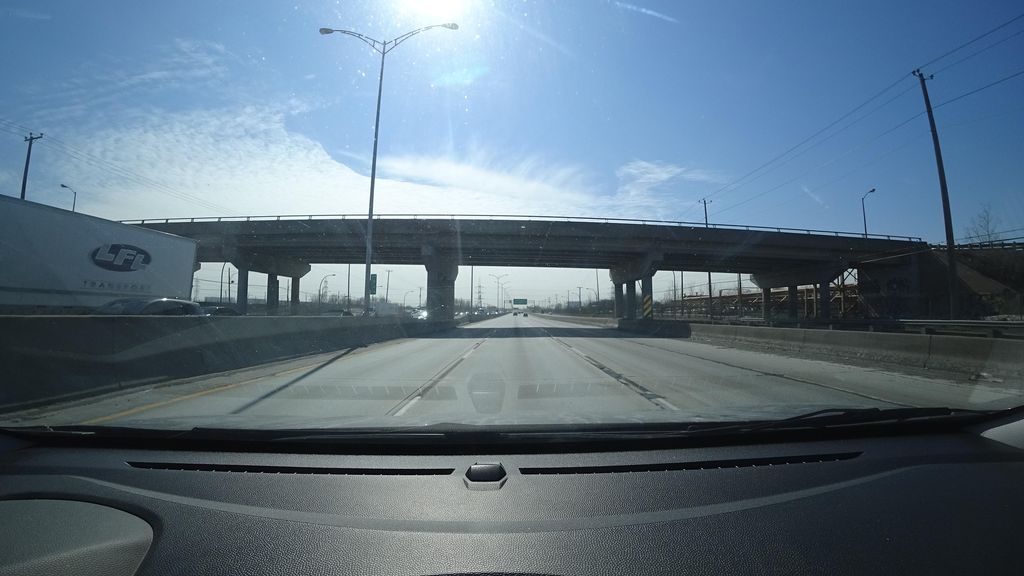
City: montreal